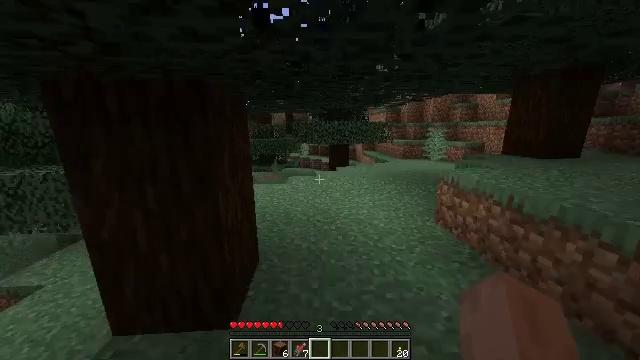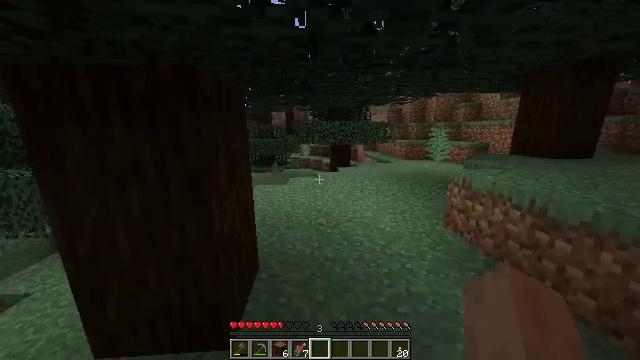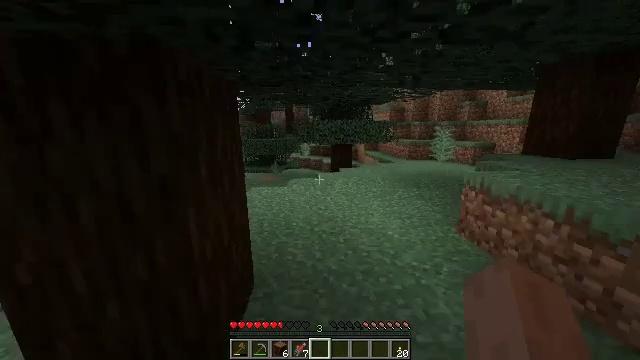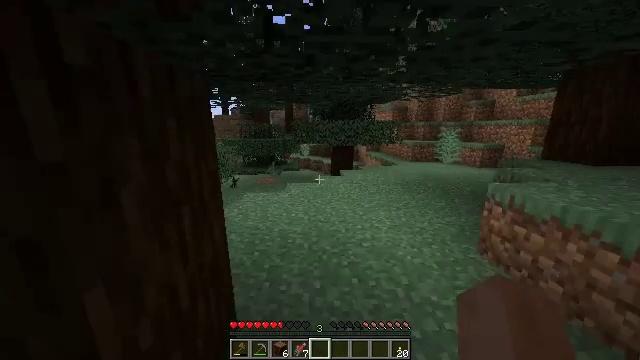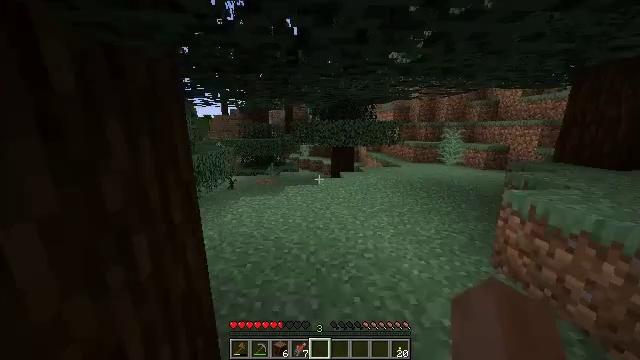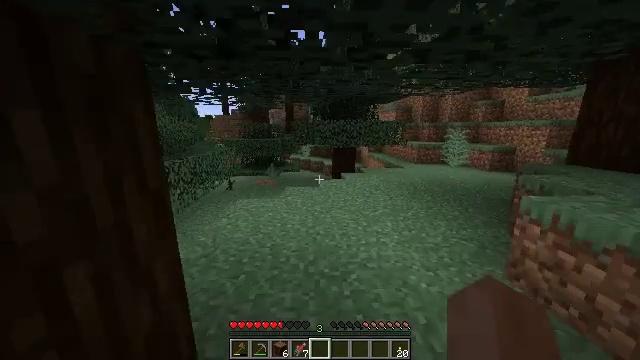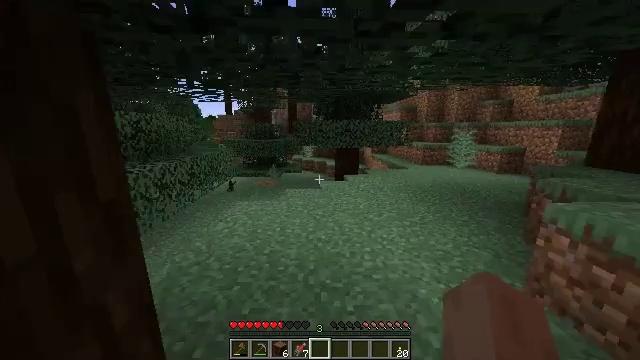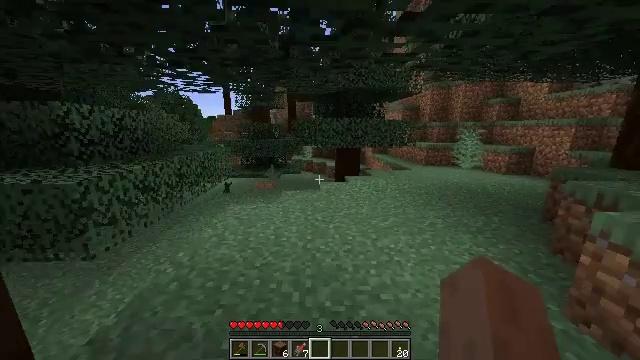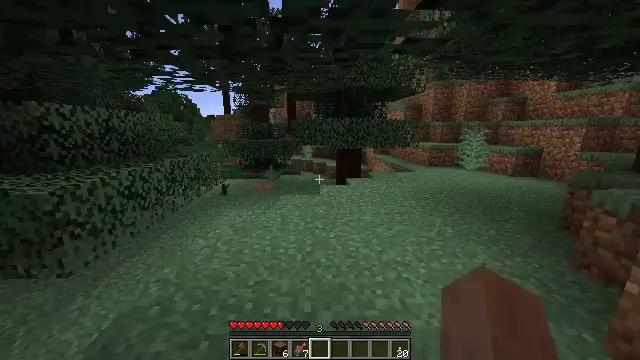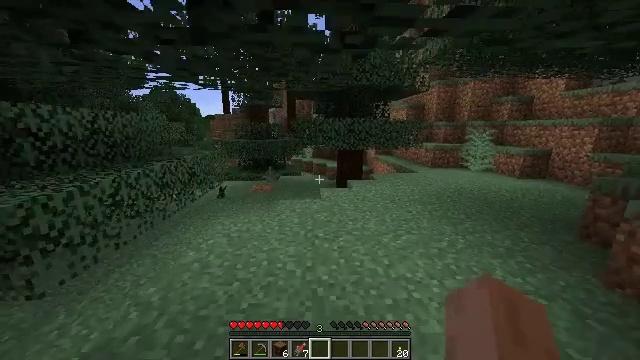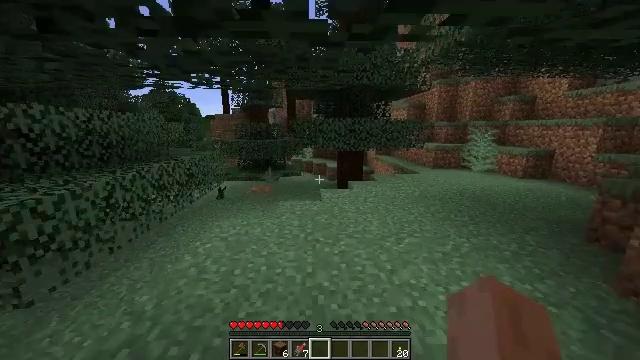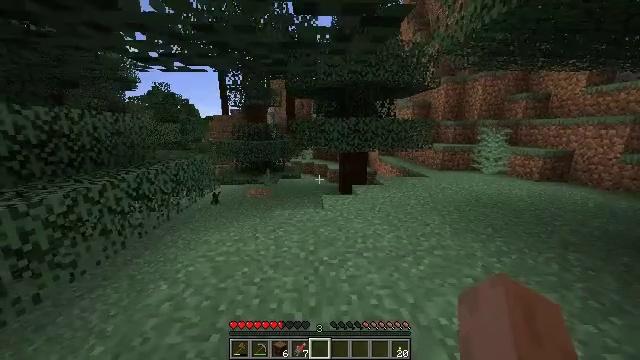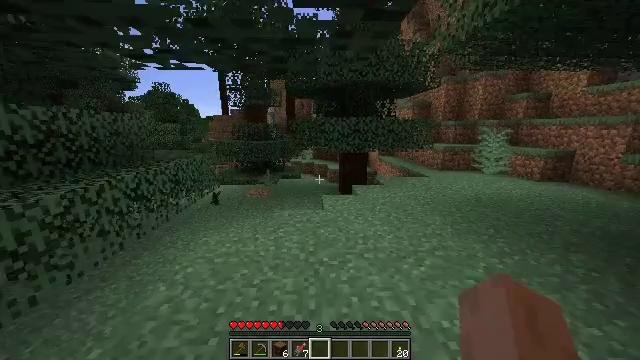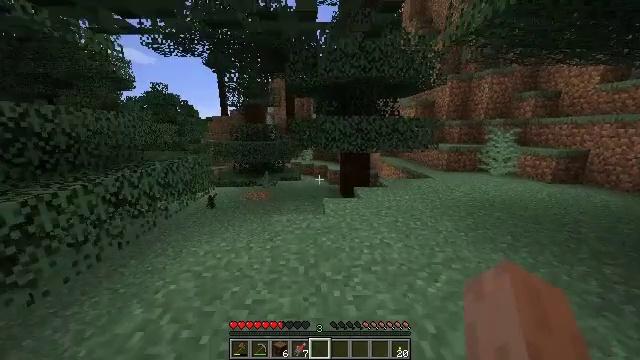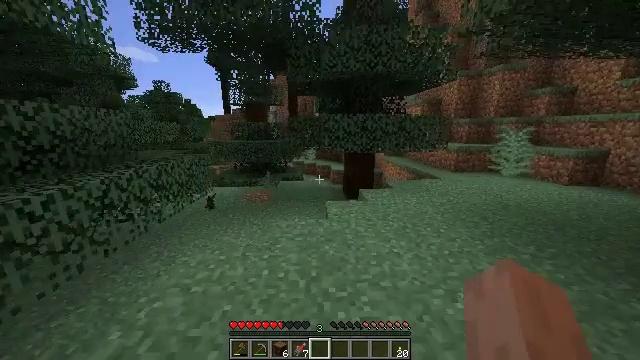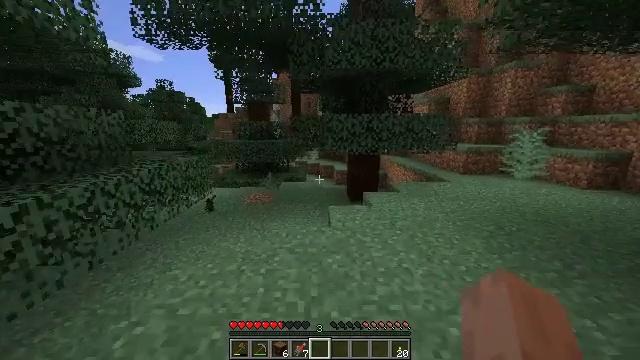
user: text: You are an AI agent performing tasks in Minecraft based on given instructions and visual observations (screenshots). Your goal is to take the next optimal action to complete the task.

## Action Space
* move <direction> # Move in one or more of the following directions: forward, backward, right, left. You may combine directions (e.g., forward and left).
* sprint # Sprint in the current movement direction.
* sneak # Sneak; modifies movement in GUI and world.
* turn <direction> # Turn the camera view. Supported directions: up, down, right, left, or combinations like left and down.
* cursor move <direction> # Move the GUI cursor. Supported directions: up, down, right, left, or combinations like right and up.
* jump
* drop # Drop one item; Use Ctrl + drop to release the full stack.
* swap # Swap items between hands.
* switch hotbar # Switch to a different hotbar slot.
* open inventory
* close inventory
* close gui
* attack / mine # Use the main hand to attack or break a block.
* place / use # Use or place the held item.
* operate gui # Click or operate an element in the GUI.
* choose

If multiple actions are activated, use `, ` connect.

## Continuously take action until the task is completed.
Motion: motion action
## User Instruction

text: Remove a spruce sapling from the inventory.
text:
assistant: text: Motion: move forward
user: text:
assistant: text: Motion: move forward
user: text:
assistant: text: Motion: move forward
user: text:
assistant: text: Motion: move forward
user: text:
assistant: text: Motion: move forward
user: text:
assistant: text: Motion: move forward
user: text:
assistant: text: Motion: move forward, sprint
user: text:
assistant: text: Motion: move forward, sprint
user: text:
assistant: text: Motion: move forward, sprint
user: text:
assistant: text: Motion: move forward, sprint
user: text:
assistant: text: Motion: move forward, sprint
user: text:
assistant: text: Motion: move forward, sprint
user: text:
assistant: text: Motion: move forward, sprint
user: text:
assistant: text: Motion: move forward, sprint
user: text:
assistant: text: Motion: move forward, sprint
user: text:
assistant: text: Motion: move forward, sprint
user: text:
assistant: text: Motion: move forward, sprint
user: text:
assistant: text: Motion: move forward, sprint
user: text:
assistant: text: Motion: move forward, sprint
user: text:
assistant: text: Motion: move forward, sprint
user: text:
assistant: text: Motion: move forward, sprint
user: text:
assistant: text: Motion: move forward, sprint, turn left
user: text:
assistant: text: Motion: move forward, sprint, turn left
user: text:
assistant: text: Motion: move forward, sprint, turn left
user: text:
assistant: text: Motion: move forward, sprint, turn left and down
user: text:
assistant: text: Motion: move forward, sprint, turn left and down
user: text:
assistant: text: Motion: move forward, sprint, turn left, jump
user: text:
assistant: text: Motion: move forward, sprint, jump
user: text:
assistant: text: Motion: move forward, sprint, jump
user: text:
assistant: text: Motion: move forward, sprint, jump